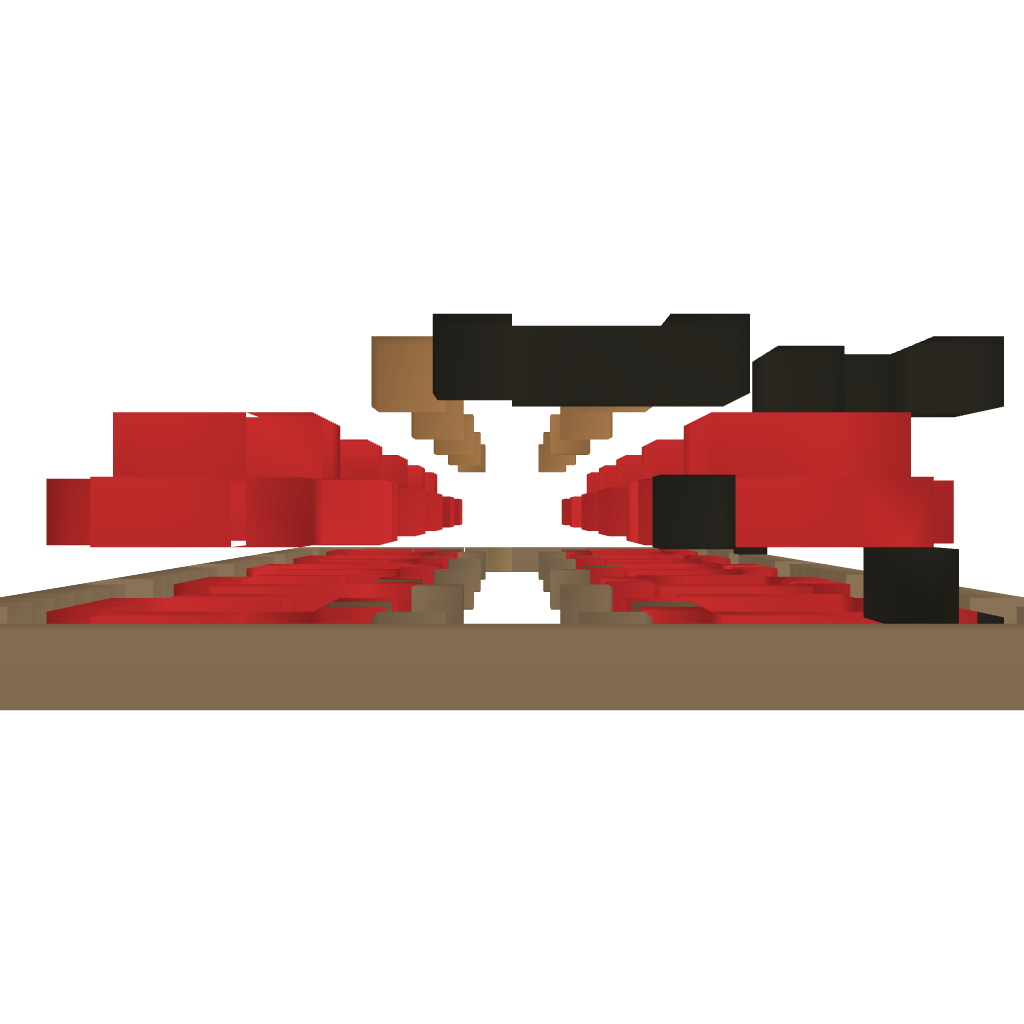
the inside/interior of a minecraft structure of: Mushroom Village